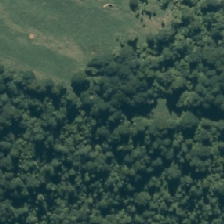
Land cover: indigenous_forest